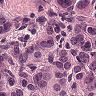
Metastatic tissue present: yes